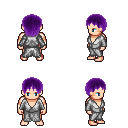
a pixel art fantasy rpg character, male body template, human, light skin, white robe, red pants, purple plain hairstyle, four views (front, back, left, right), 2x2 character sprite sheet, small pixel art, hard edges, no anti-aliasing